Field crop: maize
Growth stage: 2
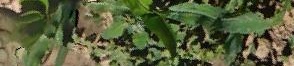
Species: maize